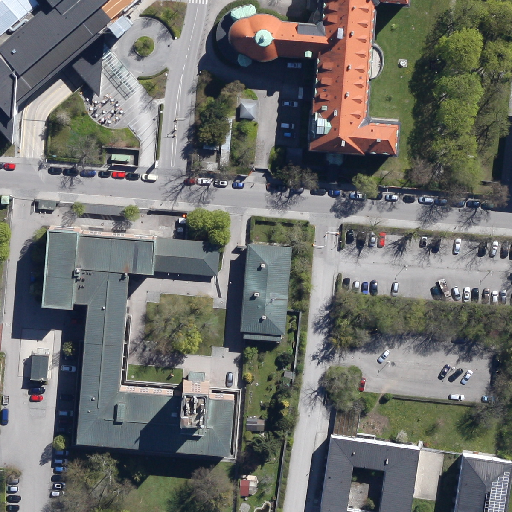
Referring expression: car